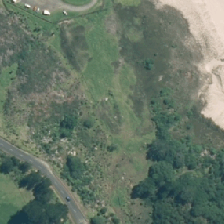
Land cover: low_producing_grassland